Question: I am currently able to get my location pinned down on the MapView using the MAPKIT.
I wanted to get the traffic info embedded on the same MapView around the same location.
I have attached a sample screenshot of the desired view.
Could anyone please let me know what Api or how I need to go about getting this done.
Here is the image of the desired output:

Thanks!!
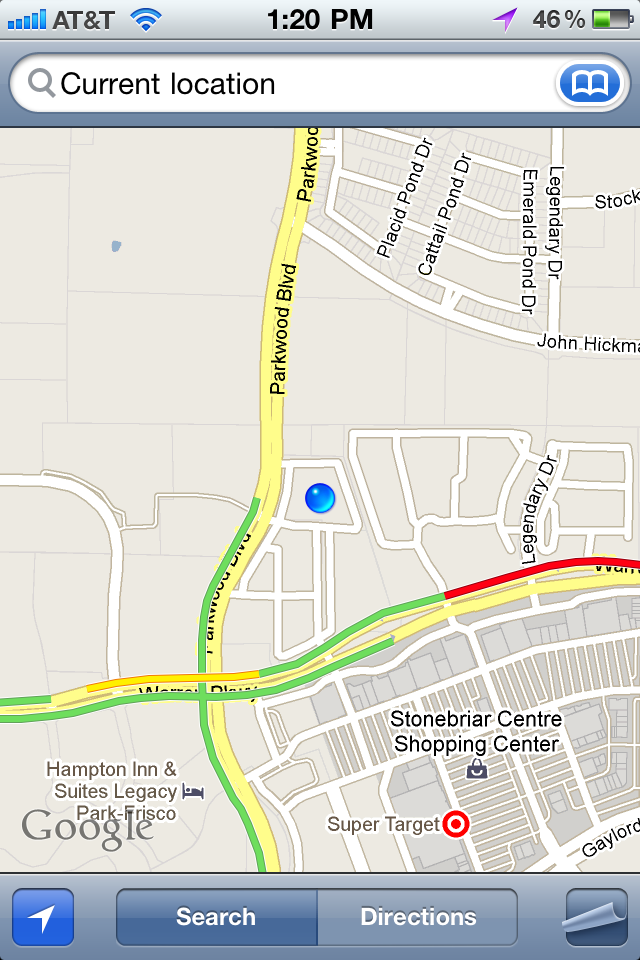
Answer: By using your current location access Google Api
<URL>
This will return details about the surrounding areas and thier descriptions. You can parse those values and can use it in your map.
You can also get output in json, csv formats also.
Want to know about Google Map Web services <URL>